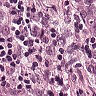
Metastatic tissue present: yes